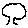
Label: tree